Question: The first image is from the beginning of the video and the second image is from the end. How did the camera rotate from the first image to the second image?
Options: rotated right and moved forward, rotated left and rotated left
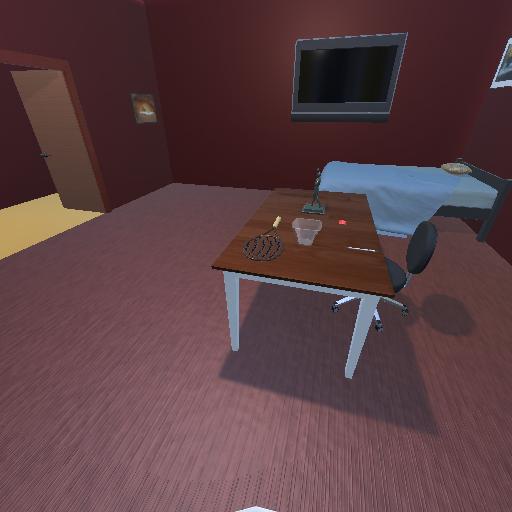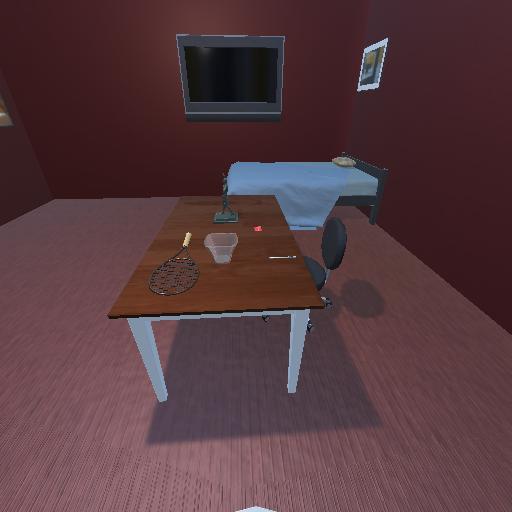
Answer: rotated right and moved forward